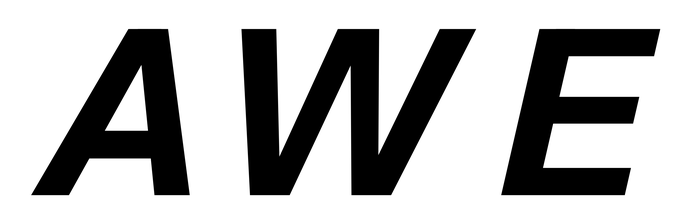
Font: InstrumentSans-Italic_Bold_Italic